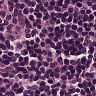
Metastatic tissue present: no